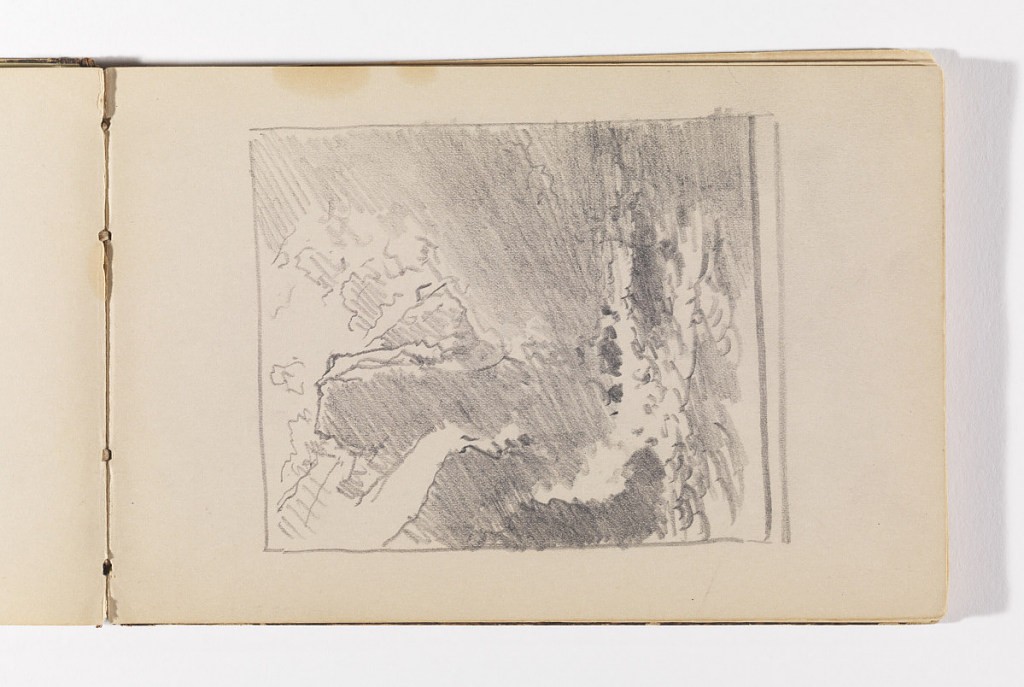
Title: Ocean Breaking on High Cliffs
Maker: William Trost Richards, American, 1833–1905
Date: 1885–1902
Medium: Graphite on cream wove paper
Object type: Sketchbook folio
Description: Rough sketch of ocean, choppy waves breaking on cliffs at left.